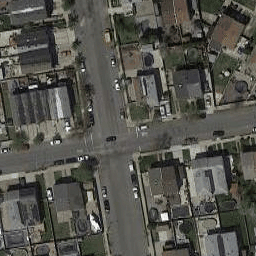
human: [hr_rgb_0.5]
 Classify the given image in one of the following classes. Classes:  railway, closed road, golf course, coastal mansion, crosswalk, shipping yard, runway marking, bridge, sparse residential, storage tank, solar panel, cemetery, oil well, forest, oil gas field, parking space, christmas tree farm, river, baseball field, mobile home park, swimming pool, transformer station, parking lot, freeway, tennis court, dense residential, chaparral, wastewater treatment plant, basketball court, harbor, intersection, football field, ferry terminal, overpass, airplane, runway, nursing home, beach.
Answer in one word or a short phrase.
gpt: intersection